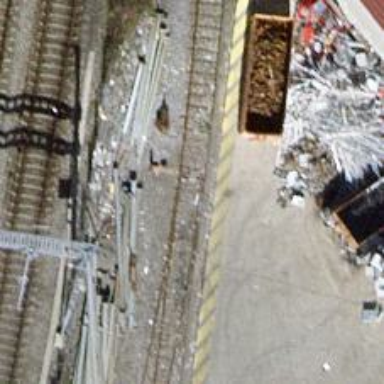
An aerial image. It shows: Railway switch.